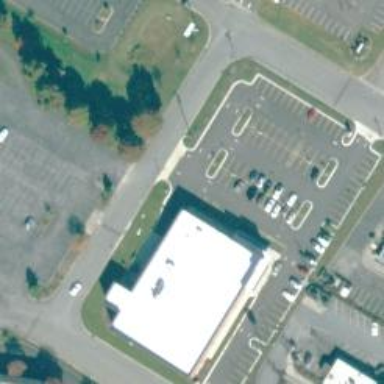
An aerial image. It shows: Retail building housing supermarket.